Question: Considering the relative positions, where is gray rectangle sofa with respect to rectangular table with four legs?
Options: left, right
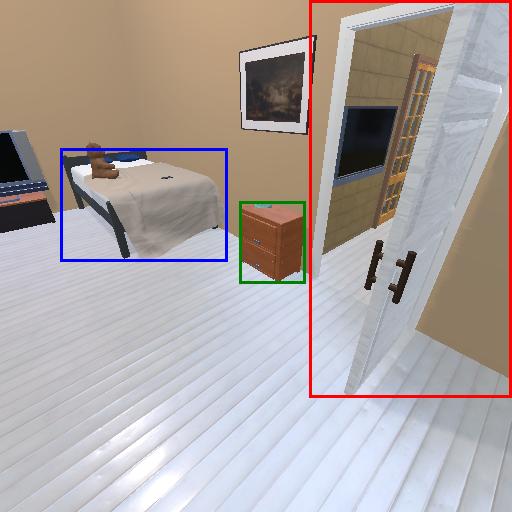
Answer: left